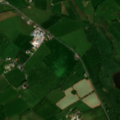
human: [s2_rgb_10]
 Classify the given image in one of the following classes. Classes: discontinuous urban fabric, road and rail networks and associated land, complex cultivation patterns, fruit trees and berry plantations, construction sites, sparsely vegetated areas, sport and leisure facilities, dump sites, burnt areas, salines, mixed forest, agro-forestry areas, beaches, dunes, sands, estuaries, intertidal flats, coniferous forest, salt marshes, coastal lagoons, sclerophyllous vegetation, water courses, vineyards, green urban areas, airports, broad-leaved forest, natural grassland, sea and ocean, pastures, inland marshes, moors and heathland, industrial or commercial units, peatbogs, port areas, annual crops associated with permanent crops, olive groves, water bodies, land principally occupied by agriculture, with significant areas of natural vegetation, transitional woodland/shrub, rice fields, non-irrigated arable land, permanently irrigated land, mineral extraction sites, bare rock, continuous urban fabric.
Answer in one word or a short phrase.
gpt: pastures, complex cultivation patterns, broad-leaved forest